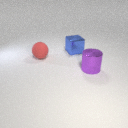
large blue metal cube behind large red rubber sphere